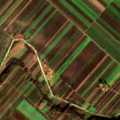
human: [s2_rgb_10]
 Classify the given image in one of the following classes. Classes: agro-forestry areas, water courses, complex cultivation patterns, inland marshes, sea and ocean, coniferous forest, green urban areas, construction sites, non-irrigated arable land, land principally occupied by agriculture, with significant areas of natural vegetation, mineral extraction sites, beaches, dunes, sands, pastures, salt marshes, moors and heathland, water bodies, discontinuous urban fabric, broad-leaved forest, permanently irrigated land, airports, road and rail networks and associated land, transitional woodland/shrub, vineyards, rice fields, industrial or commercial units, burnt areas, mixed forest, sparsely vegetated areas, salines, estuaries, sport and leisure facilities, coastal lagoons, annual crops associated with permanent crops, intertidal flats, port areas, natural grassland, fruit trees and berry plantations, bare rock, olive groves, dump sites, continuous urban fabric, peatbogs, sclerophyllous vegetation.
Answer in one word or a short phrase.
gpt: non-irrigated arable land, land principally occupied by agriculture, with significant areas of natural vegetation